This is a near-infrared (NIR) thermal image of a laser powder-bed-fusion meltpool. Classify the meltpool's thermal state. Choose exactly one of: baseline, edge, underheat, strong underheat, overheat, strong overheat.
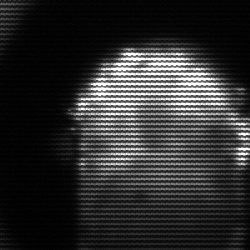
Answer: baseline